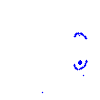
Particle: pion